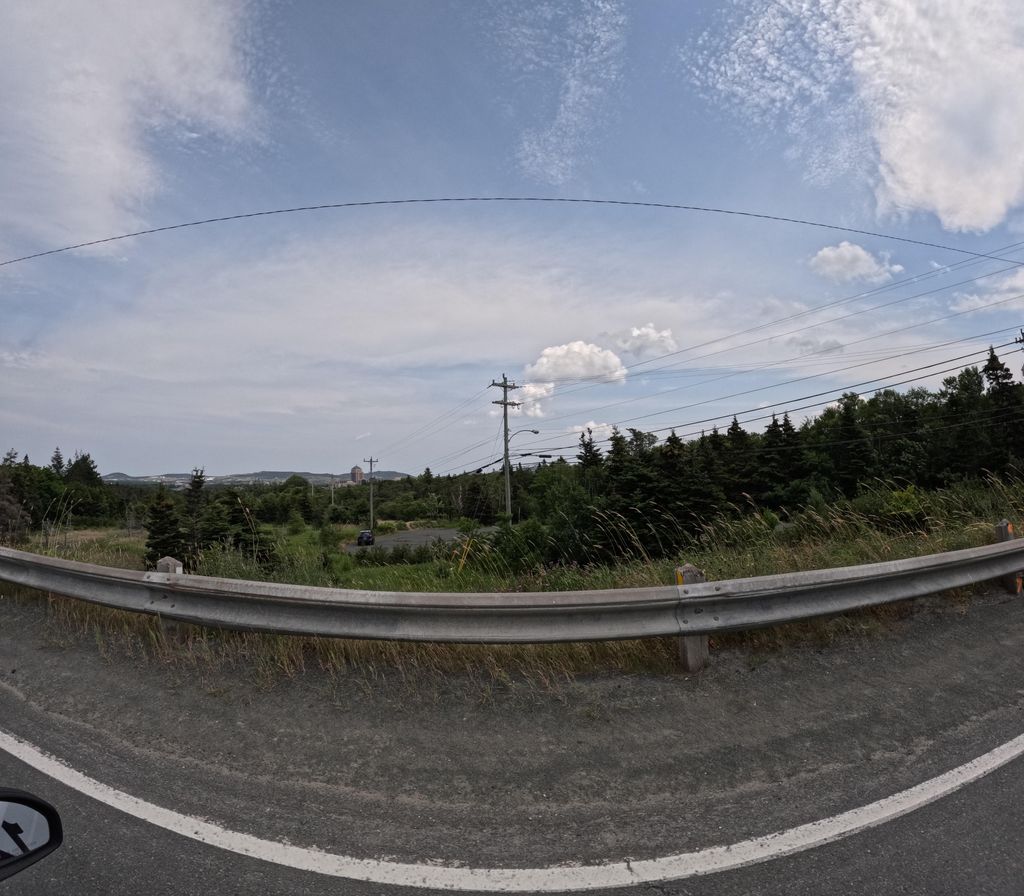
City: st_johns